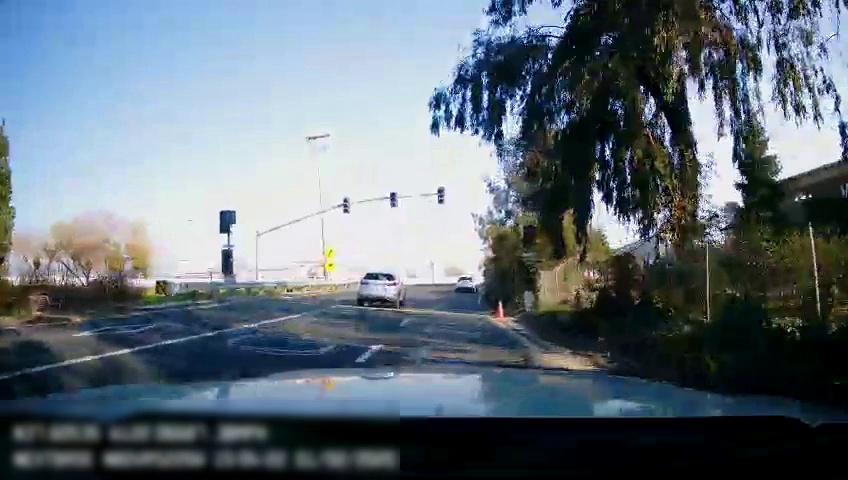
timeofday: Day
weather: Sunny
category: Drivable Space
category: Vehicles | SUV
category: Vehicles | SUV
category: Lanes | Current Lane
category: Lanes | Alternate Lane
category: Lanes | Current Lane
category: Lanes | Alternate Lane
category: Traffic | Lights
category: Traffic | Lights
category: Traffic | Lights
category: Traffic | Lights
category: Traffic | Lights
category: Traffic | Signs